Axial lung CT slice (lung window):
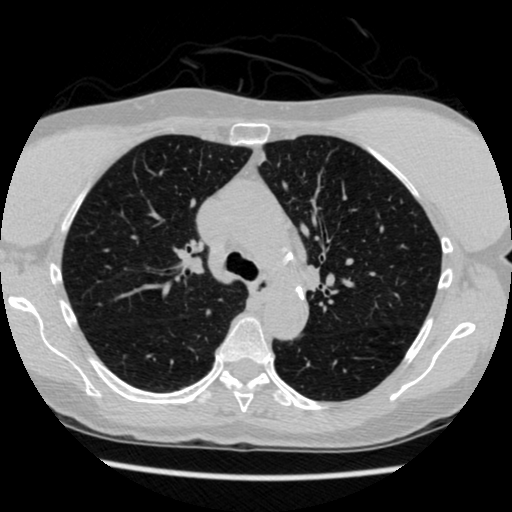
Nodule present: no